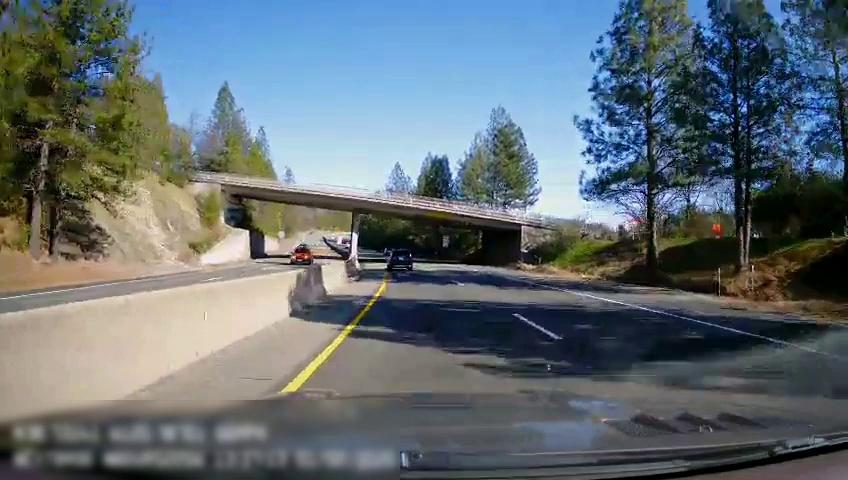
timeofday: Day
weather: Sunny
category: Drivable Space
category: Drivable Space
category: Vehicles | Truck
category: Vehicles | SUV
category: Vehicles | Car
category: Lanes | Current Lane
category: Lanes | Current Lane
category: Lanes | Alternate Lane
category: Lanes | Opposite Lane
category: Lanes | Opposite Lane
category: Traffic | Signs